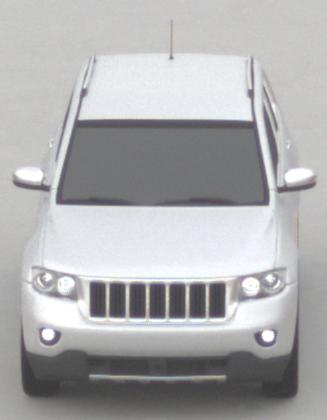
Make: Jeep
Model: Grand Cherokee
Detailed model: WK2
Model produced from: 2010
Model produced until: 2021
Doors: 5
Color: white
Road condition: dry road
Daytime: morning or afternoon
Contrast: low contrast